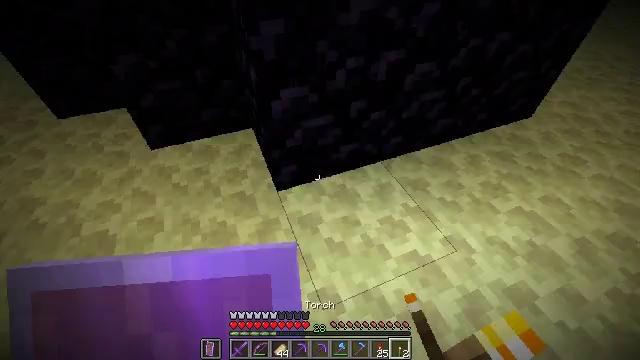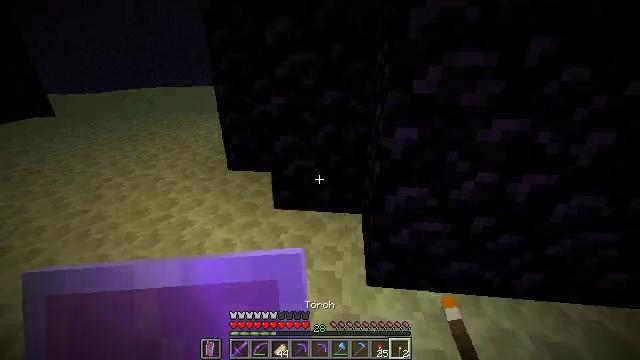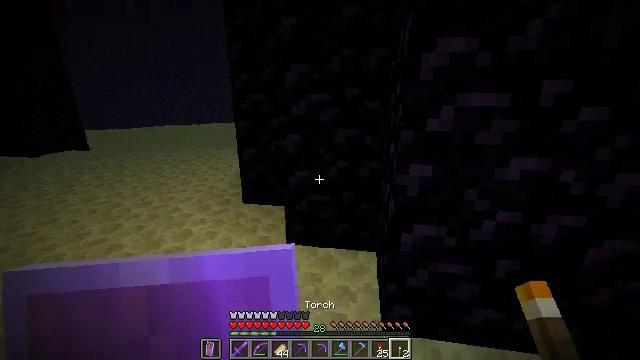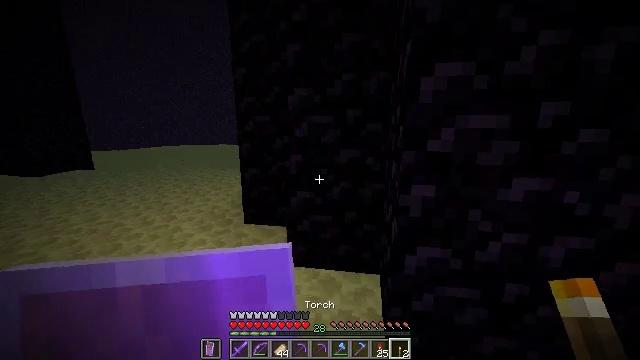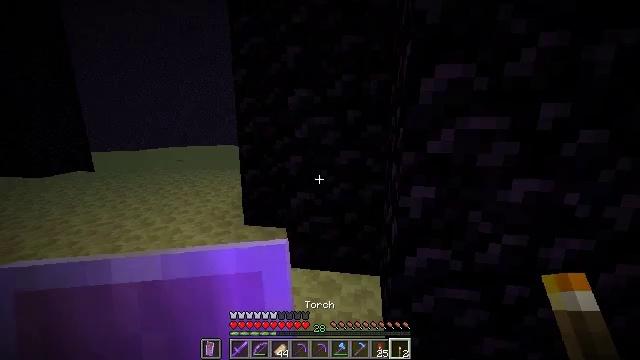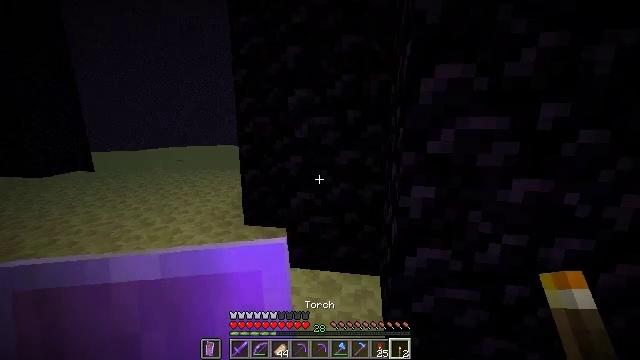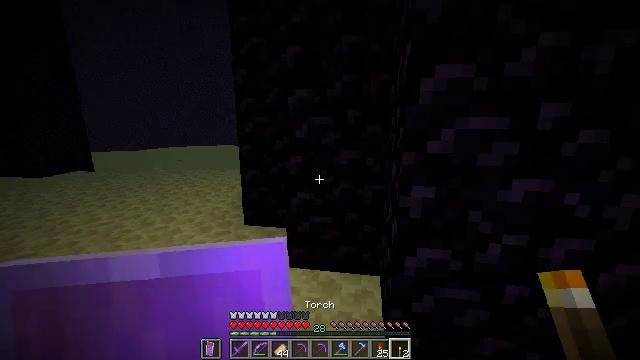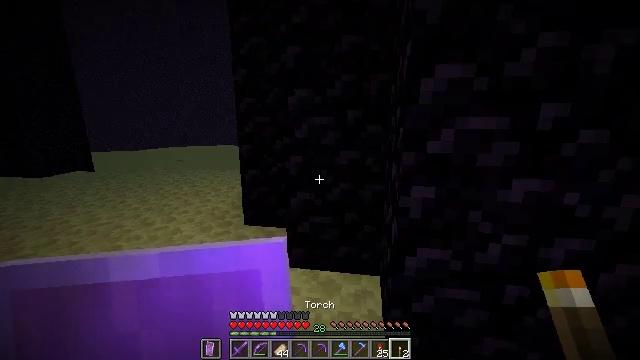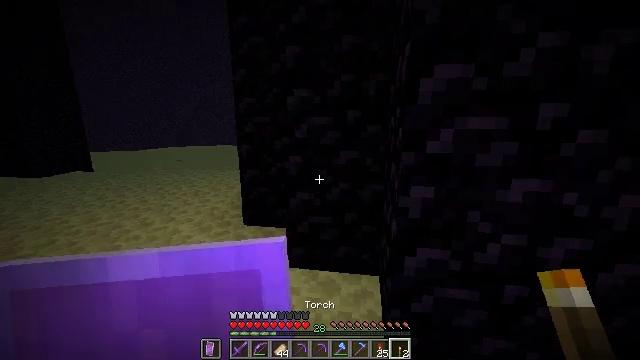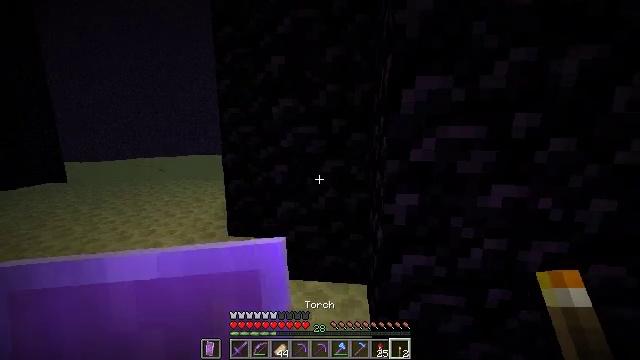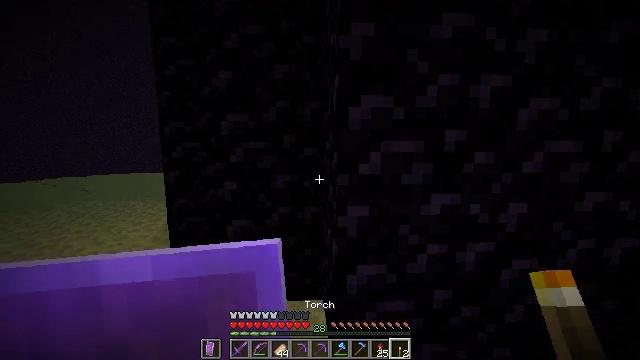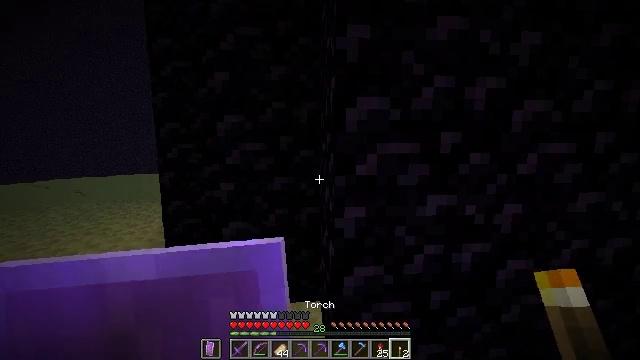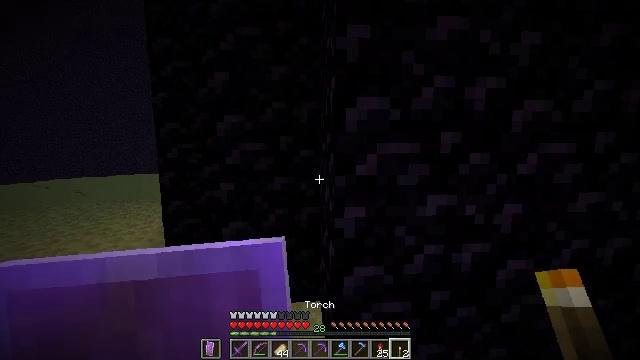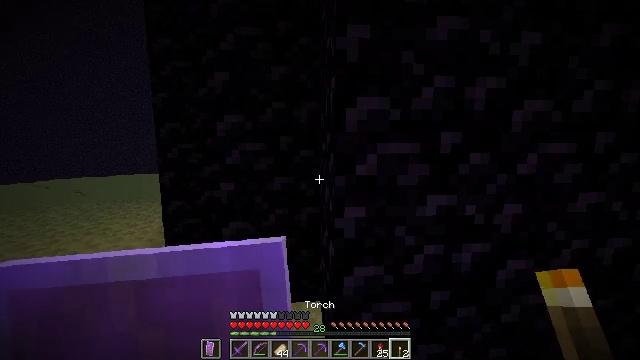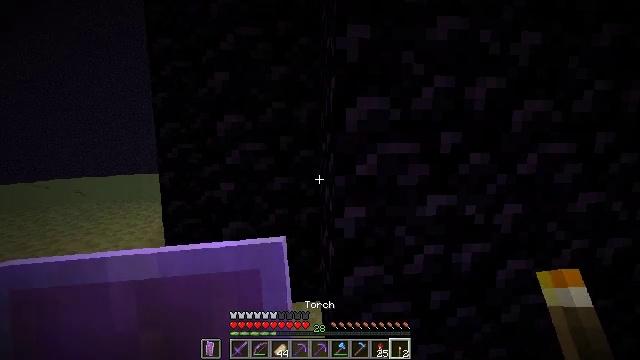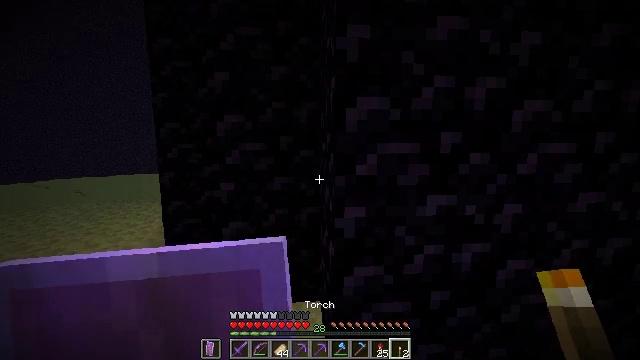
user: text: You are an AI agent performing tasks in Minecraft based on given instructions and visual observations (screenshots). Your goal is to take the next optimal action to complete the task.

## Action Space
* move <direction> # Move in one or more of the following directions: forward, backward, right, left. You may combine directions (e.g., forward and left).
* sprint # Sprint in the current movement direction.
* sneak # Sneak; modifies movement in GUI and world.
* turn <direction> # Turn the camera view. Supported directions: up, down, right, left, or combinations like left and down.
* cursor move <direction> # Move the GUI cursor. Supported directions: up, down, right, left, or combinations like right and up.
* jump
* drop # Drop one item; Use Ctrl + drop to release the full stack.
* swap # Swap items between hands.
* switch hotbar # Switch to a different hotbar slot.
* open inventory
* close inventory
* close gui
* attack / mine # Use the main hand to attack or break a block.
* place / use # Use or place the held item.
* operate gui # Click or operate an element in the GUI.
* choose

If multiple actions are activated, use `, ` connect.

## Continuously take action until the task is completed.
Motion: motion action
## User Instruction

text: Harvest obsidian for portal building.
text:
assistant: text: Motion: turn left and up
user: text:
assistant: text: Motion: turn left and up
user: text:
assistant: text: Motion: turn up
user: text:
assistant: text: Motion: no_op
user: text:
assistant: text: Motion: no_op
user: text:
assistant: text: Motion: no_op
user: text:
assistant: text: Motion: no_op
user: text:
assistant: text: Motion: no_op
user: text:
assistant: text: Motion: turn right and up
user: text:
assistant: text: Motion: turn right and up
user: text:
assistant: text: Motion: no_op
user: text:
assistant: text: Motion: no_op
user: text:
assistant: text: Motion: no_op
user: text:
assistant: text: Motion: no_op
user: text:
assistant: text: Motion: no_op
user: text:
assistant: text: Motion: no_op
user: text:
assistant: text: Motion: no_op
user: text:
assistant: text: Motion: no_op
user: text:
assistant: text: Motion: no_op
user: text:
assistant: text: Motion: no_op
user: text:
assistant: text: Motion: no_op
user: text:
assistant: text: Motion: no_op
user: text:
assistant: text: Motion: no_op
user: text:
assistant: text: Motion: no_op
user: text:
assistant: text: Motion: no_op
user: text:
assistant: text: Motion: no_op
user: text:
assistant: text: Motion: no_op
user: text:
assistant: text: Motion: no_op
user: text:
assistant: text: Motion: no_op
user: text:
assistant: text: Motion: turn right